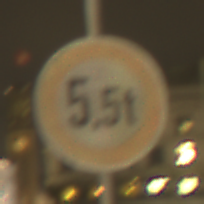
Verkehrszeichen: TatsaechlicheMasse
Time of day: Night
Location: Outdoor (Urban)
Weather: Overcast
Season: NotSpecified
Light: Artificial